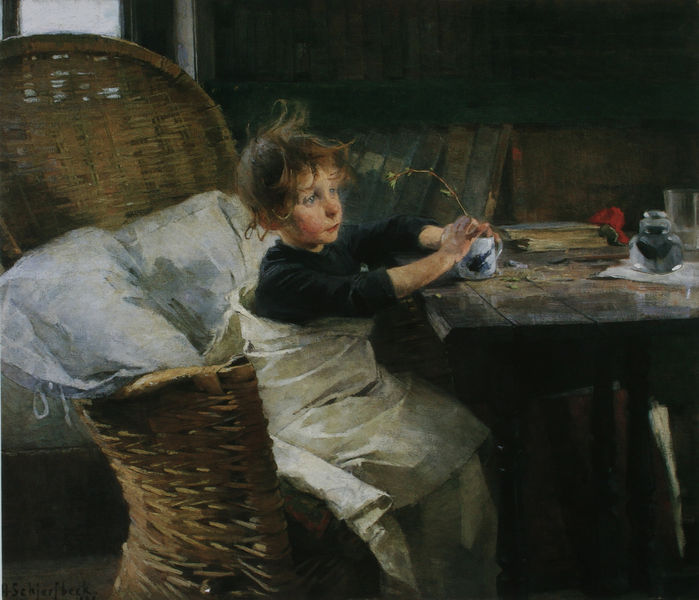
Titel: Rekonvaleszenz
Künstler: Helene Schjerfbeck
Standort: Helsinki
Institution: Ateneumin Taidemuseo
Schlagwörter: blau, dunkel, schatten, vogel, weiß, impressionismus, mädchen, ocker, sitzen, blume, braun, fenster, glas, hell, holz, kleid, licht, profil, schwarz, stuhl, tisch, zimmer, blick, haus, rot, tuch, beige, rock, blond, regal, arm, arme, falten, gesicht, ärmel, bildnis, innenraum, möbel, portrait, porträt, signatur, gewand, haare, interieur, sessel, sitzend, decke, kind, pflanze, blaue augen, locken, stilleben, deutschland, bücher, armlehne, halm, latten, kissen, glanz, tasse, stube, allein, junge, becher, geflecht, krank, durchblick, wasserglas, kranz, tischplatte, bücherregal, armlehnen, leintuch, fensterscheibe, wach, bibliothek, korbstuhl, krankenhaus, pullover, struppig, stupsnase, kur, korbsessel, anfassen, träumerisch, gedankenversunken, eingewickelt, rohrstuhl, fieber, fiebrig, jnge, rohrstuhlgeflecht, schierfbeck, schiersbeck